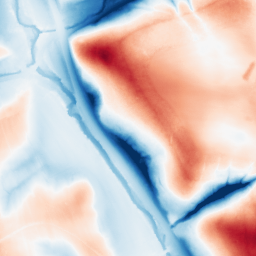
Category: trend_removal
Decomposition family: local_polynomial
Decomposition parameters: window_size: 101
degree: 2
Upsampling method: sinc_hamming
Upsampling parameters: scale: 2
kernel_size: 16
Upsampling scale: 2